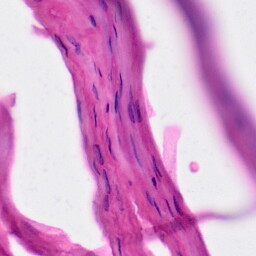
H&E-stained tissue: Skin